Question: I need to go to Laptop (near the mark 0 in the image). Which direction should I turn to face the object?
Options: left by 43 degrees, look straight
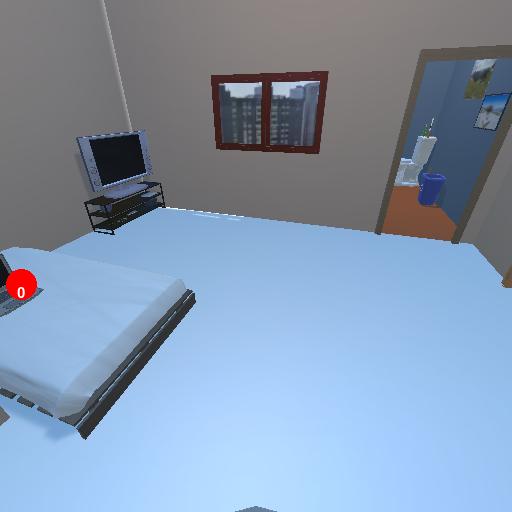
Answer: left by 43 degrees